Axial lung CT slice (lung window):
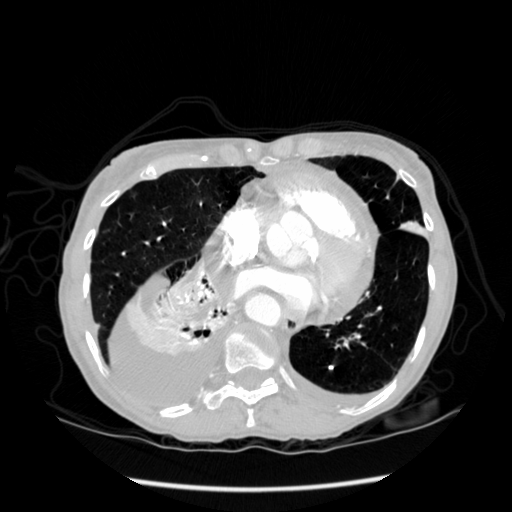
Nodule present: yes
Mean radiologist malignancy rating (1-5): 1.5